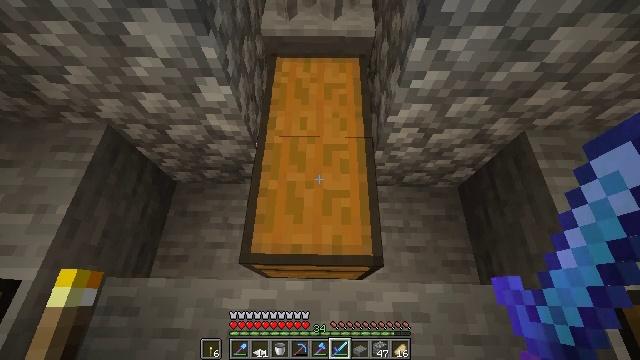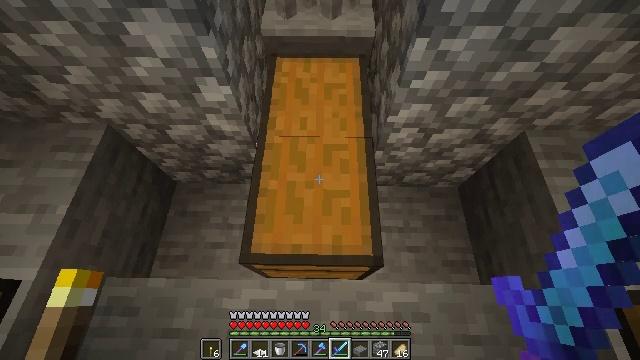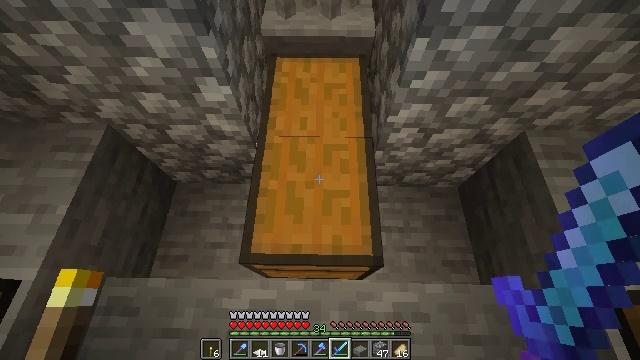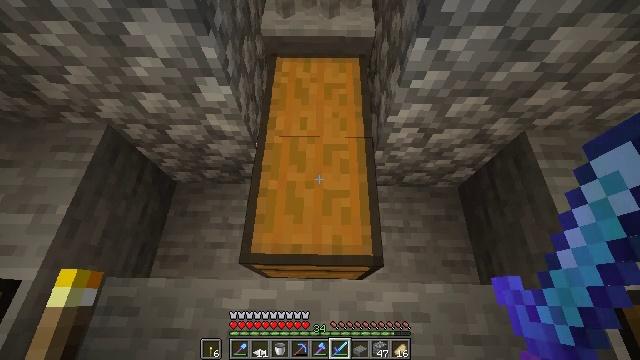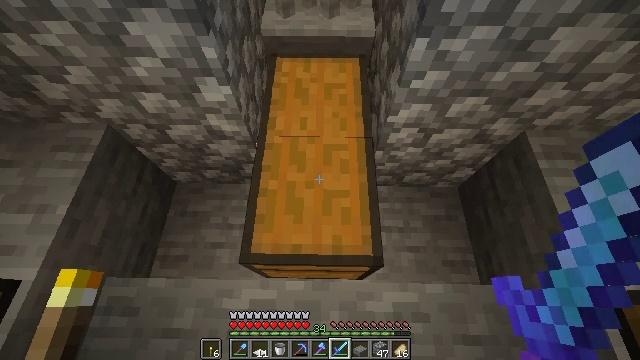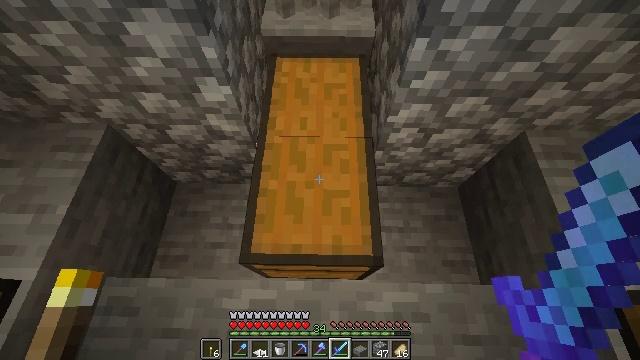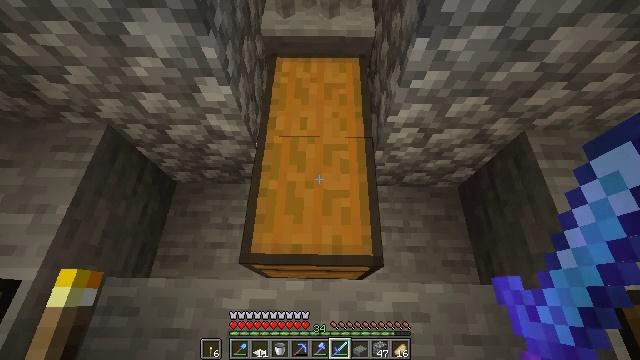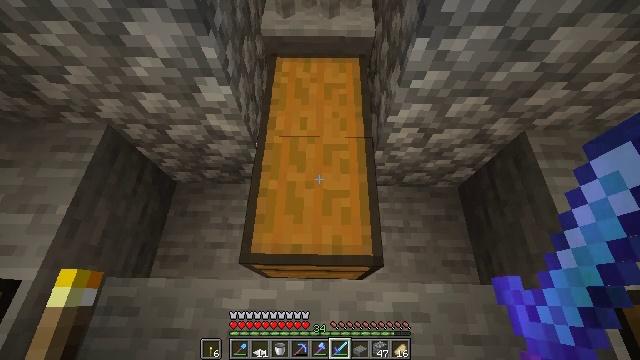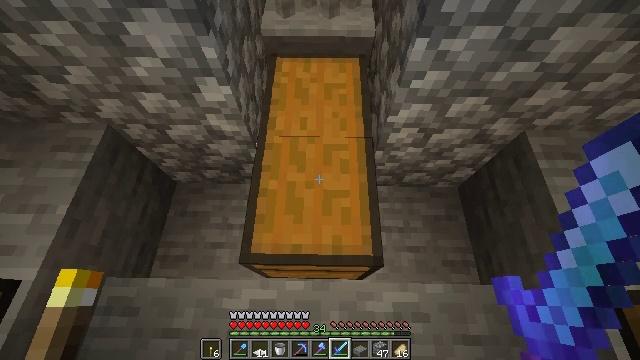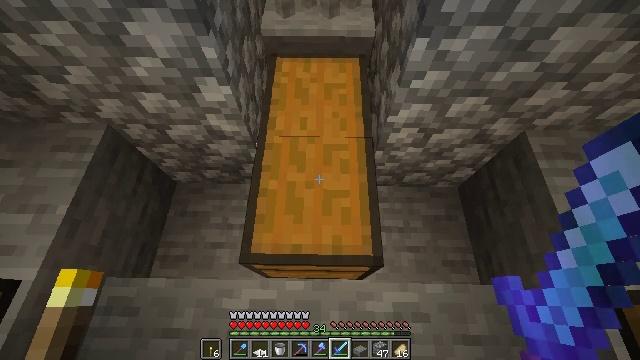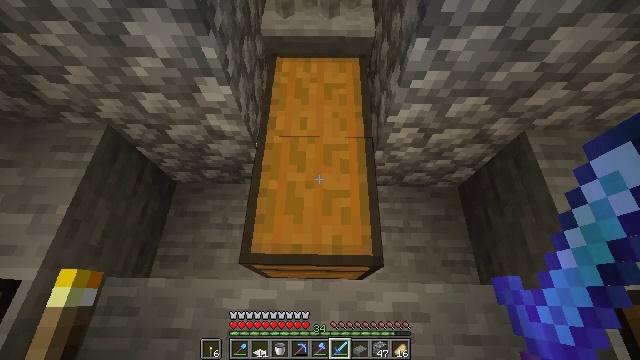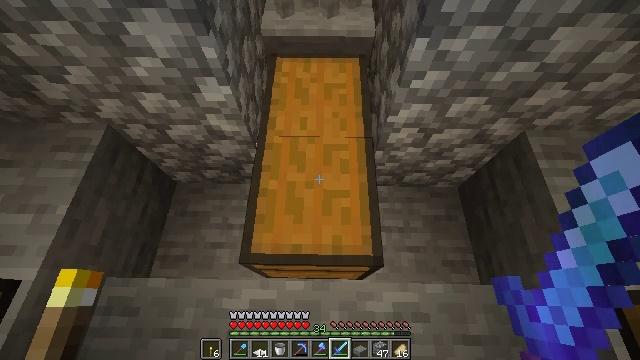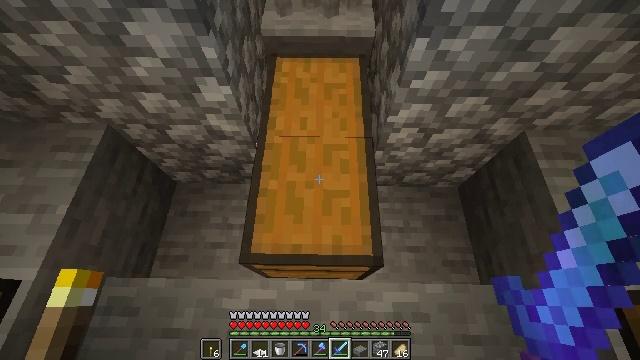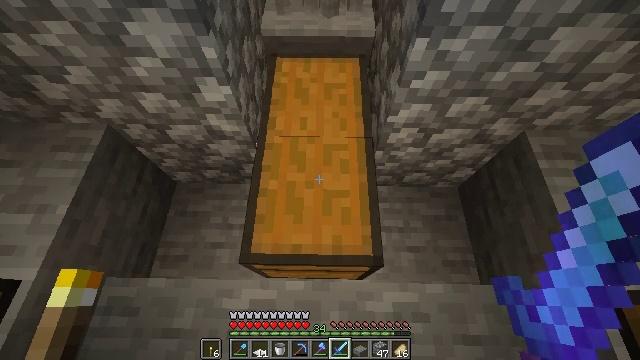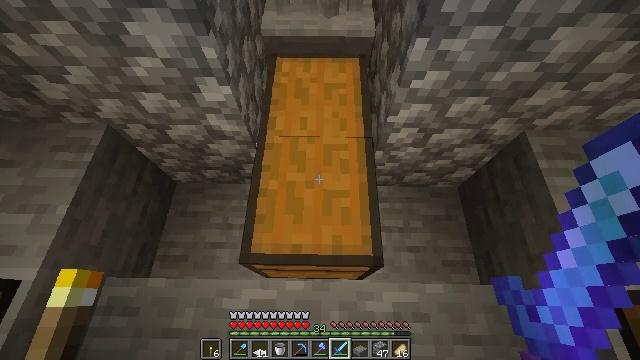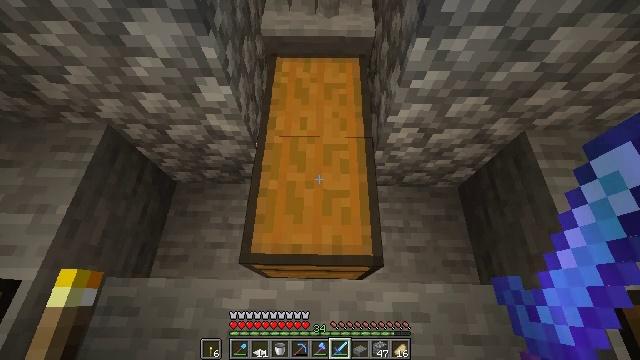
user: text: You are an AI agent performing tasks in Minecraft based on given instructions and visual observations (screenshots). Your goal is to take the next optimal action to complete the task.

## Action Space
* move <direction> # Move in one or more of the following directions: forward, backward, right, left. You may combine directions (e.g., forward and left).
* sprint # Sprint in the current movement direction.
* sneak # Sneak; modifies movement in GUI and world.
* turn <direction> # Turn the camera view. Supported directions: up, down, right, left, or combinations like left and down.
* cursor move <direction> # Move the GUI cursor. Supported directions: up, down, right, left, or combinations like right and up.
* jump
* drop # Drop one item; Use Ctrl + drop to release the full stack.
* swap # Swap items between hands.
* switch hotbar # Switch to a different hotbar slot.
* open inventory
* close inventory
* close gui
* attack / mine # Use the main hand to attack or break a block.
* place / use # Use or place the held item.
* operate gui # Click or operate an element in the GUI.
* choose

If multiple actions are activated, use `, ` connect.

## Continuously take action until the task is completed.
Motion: motion action
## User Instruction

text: Drop a diamond sword.
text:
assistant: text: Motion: no_op
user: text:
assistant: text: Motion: no_op
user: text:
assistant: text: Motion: no_op
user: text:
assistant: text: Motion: no_op
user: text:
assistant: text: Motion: no_op
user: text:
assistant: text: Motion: no_op
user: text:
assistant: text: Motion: no_op
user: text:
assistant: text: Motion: no_op
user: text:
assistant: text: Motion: no_op
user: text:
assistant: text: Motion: no_op
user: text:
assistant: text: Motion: no_op
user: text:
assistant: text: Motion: no_op
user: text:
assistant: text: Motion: no_op
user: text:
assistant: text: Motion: no_op
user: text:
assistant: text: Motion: no_op
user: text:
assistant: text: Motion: no_op
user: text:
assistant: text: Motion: no_op
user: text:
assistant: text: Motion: no_op
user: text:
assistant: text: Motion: no_op
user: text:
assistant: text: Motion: no_op
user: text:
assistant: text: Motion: no_op
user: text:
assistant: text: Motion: no_op
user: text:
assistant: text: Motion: no_op
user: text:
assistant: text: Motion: no_op
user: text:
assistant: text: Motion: no_op
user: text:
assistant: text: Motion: no_op
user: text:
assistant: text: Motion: no_op
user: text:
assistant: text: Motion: no_op
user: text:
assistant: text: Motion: no_op
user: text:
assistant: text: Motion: no_op